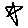
Label: star